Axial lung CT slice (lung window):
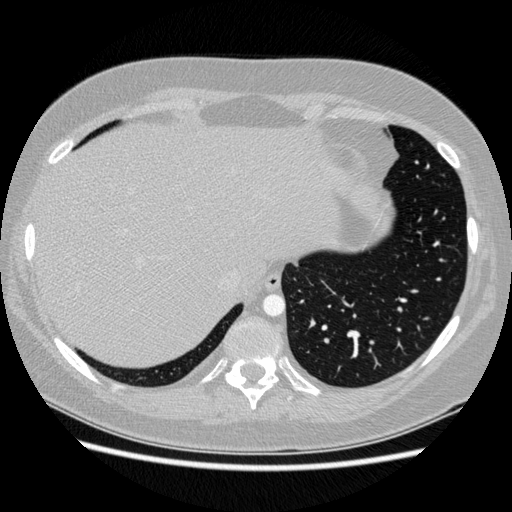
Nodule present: no